Question: I need to get specific data row of this table:
Google Sheet Data Base
, for that I am using the following filter parameter:
'''
var filter = {
"dataFilters": [
{
"developerMetadataLookup": {
"metadataValue": "julian@domain3.com"
}
}
]
};
'''
but the current result is as follows:
'''
response: {
"spreadsheetId": "1chGysP"
}
'''
The result I need is something like the following:
'''
response: {
"range": "'Hoja 1'!A4:D4",
"majorDimension": "ROWS",
"values": [
[
"3",
"domain4",
"julian@domain3.com",
"Active"
]
]
}
'''
I found a similar question to mine, and it seems to work but I think I wouldn't be taking advantage of using the api directly like checking quotas, reporting dashboard and so on.
<URL>
My complete code is as follows:
'''
//function for bot that runs asynchronously from Google Apps Script
function consultData(){
var url = 'https://sheets.googleapis.com/v4/spreadsheets/1chGysP/values:batchGetByDataFilter?key=KAIzaSy'
var service = getOAuthService();
service.reset()
var filter = {
"dataFilters": [
{
"developerMetadataLookup": {
"metadataValue": "julian@domain3.com"
}
}
]
};
var params = {
headers: {
Authorization: 'Bearer ' + service.getAccessToken()
},
method: 'get',
contentType: 'application/json',
payload: JSON.stringify(filter),
muteHttpExceptions: true
};
var response = UrlFetchApp.fetch(url, params).getContentText();
Logger.log('response: ' + response);
return response;
}
'''
API reference:
<URL>
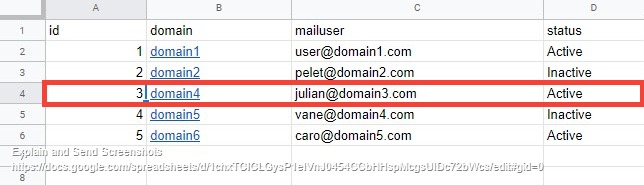
Answer: The most practical and scalable solution in my case for having increasing information is not to use sheets as a database, firstly because it has a limit on records <URL>
and limit in metadata that is needed for getDataFilter for condition by values
<URL>
My quick and effective solution was to have my information repository in Firebase, and with this library it is extremely easy to make the connection, queries, overwrites, creations:
<URL>